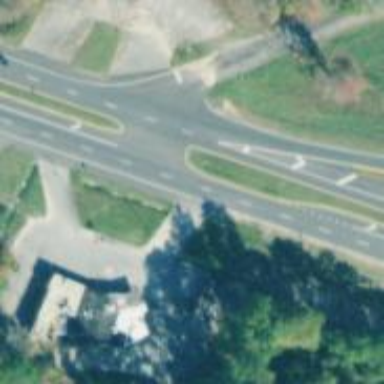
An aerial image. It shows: Asphalt trunk highway.